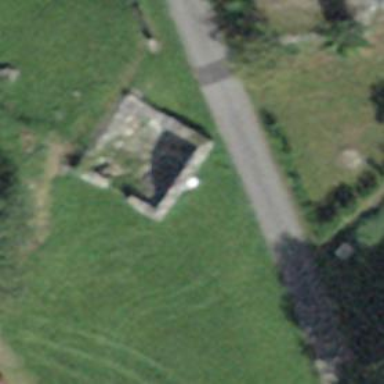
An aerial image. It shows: Historic building now in ruins.